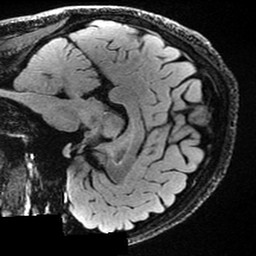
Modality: FLAIR
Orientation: sagittal
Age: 25
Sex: male
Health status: healthy
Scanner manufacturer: ge
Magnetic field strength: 3 T
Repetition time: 5 s
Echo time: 0.08987 s